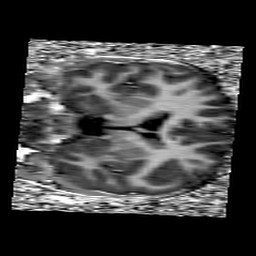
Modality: UNIT1
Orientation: coronal
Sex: female
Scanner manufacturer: siemens
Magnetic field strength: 3 T
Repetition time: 5 s
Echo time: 0.00355 s